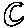
Label: moon